Field crop: maize
Growth stage: 1
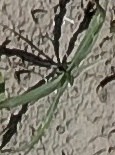
Species: sorghum